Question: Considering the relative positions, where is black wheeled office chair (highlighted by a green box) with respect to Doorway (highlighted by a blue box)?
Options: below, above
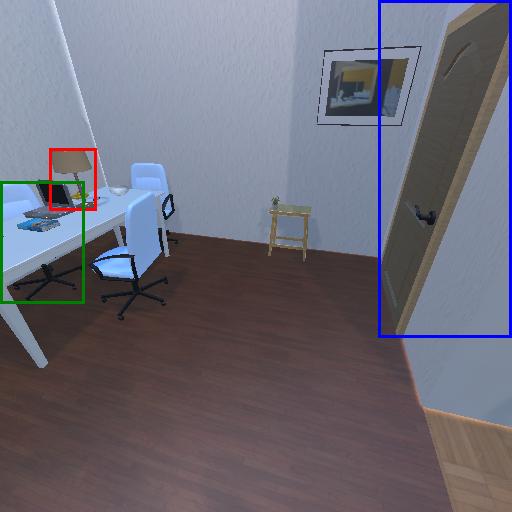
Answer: below